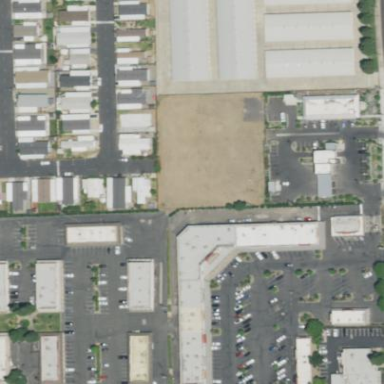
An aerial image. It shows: Retail building.